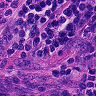
Metastatic tissue present: yes